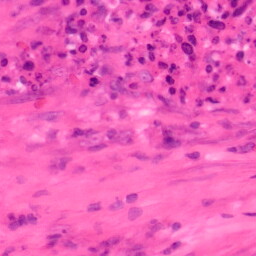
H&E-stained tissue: Colon